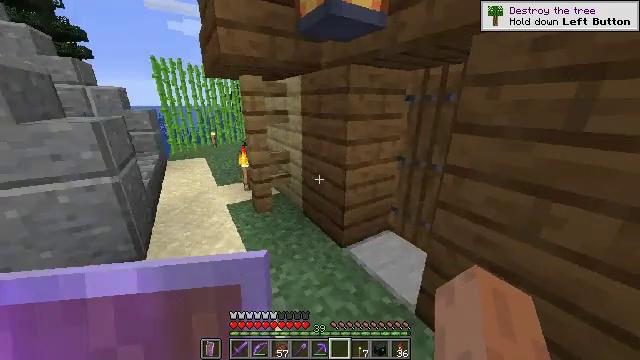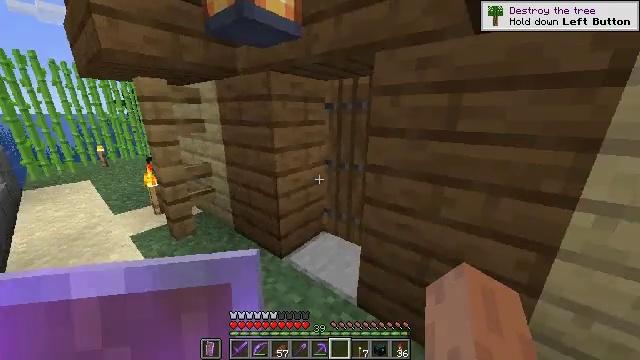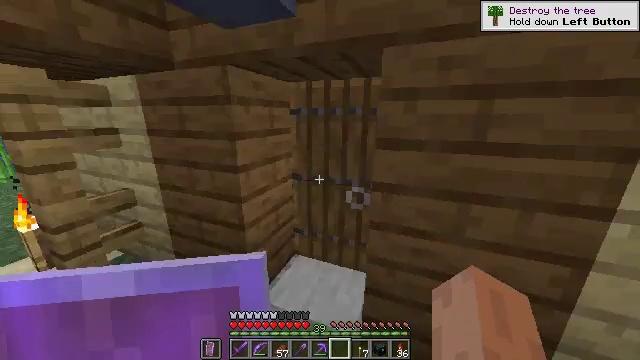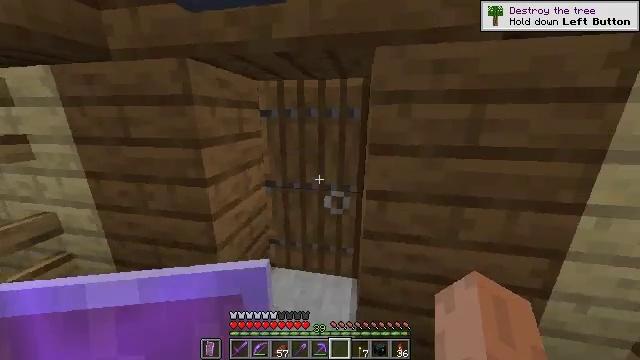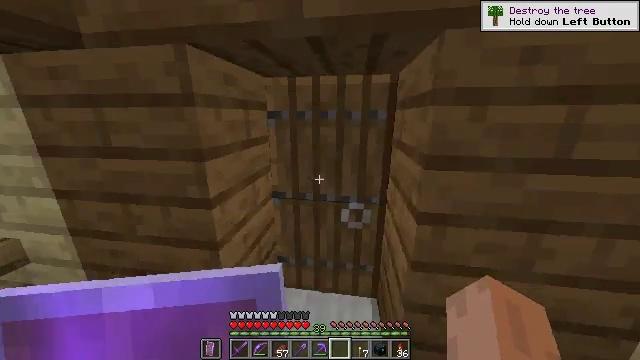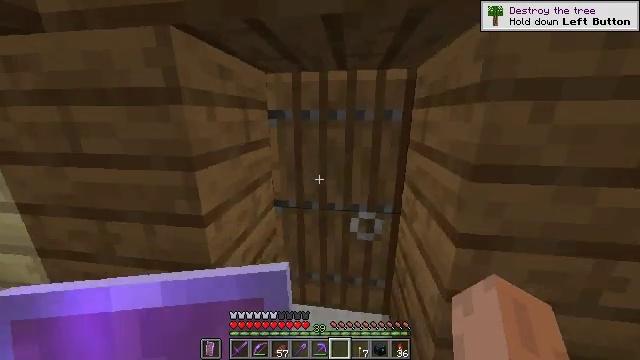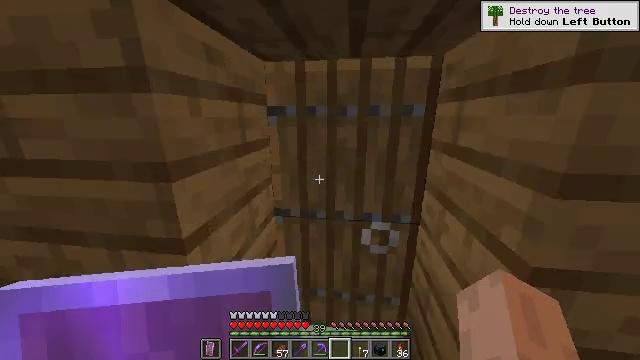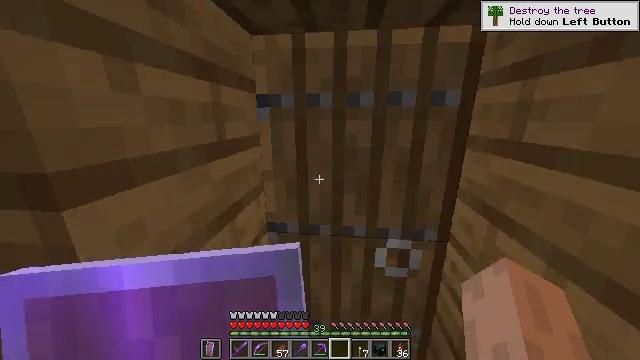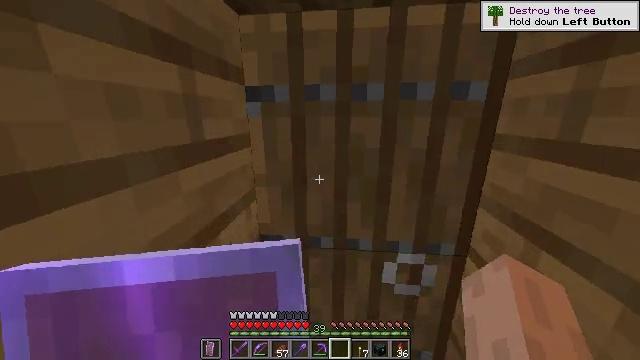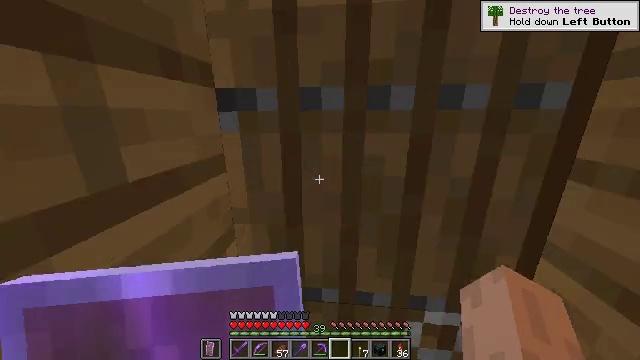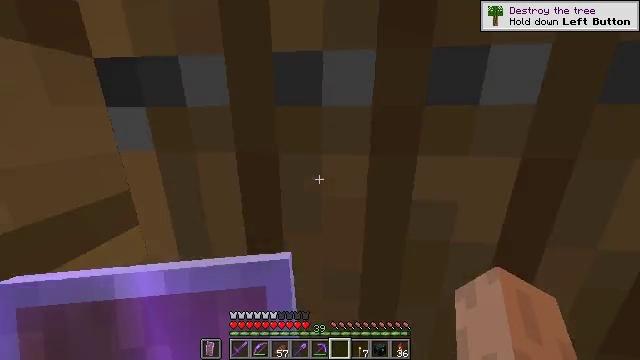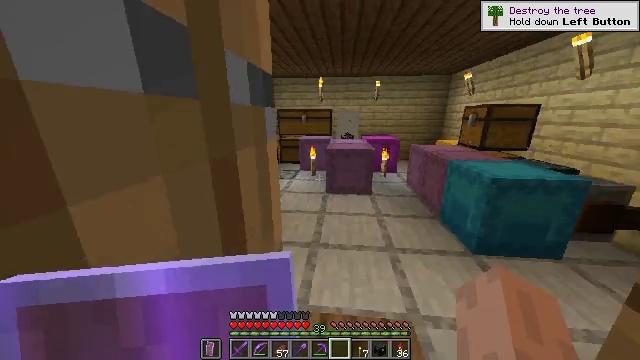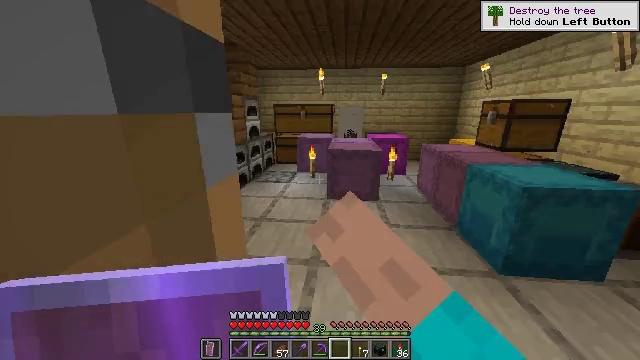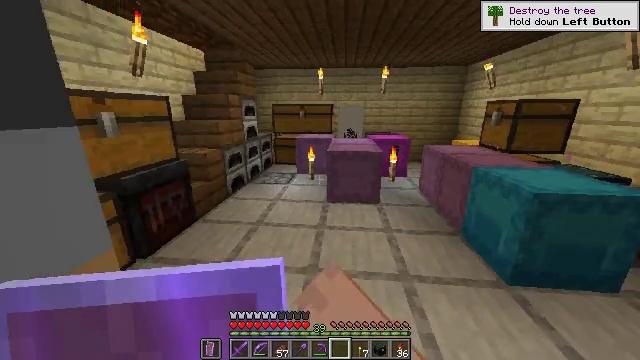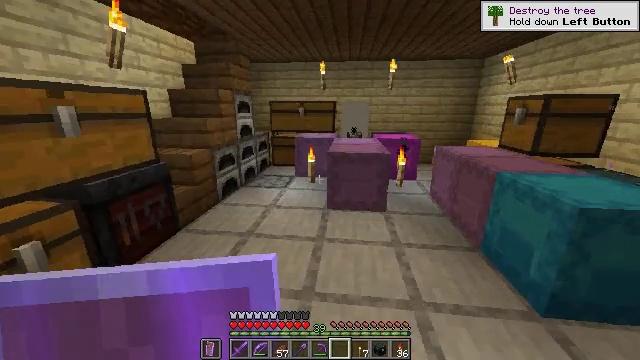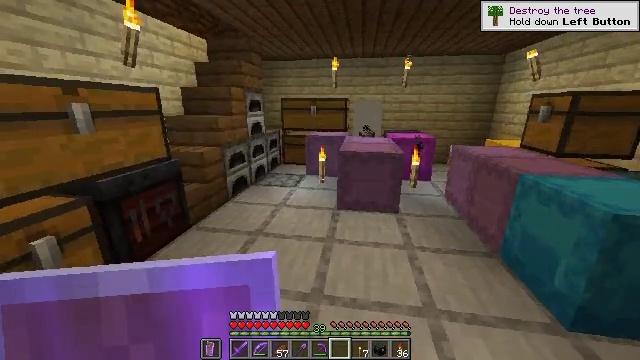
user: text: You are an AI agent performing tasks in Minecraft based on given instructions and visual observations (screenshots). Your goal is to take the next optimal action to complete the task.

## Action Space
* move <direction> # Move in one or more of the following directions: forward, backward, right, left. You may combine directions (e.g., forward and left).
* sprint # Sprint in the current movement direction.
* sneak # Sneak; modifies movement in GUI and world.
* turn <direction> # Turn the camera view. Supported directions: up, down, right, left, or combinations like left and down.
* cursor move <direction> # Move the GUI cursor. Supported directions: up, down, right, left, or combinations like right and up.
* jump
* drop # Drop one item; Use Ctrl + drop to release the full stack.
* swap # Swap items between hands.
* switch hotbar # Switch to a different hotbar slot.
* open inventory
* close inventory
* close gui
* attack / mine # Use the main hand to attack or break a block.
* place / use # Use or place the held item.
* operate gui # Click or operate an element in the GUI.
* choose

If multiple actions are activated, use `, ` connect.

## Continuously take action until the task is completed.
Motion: motion action
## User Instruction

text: Craft glass.
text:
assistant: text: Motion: move forward and move left, sprint, turn right and up
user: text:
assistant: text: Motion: move forward and move left, sprint, turn right and up
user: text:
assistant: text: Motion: move forward and move left, sprint, turn right
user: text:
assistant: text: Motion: move forward, sprint, turn right
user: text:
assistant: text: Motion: move forward, sprint
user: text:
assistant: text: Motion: move forward, sprint
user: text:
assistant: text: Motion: move forward, sprint, turn right
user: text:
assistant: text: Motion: move forward, sprint
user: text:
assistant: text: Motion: move forward, sprint
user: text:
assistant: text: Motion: move forward, sprint
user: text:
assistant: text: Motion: move forward, sprint, use / place
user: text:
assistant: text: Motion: move forward, sprint, use / place
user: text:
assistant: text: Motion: move forward, sprint, use / place
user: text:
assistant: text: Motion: move forward, sprint
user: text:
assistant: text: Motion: move forward, sprint, turn left
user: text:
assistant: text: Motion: move forward and move right, sprint, turn left and down
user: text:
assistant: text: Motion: move forward and move right, turn left and down
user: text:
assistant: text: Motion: move forward and move right, turn left and down
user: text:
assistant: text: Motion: move forward and move right, turn left and down
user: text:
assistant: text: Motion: move forward and move right, turn left and down
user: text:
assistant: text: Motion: move forward and move right, turn left and down
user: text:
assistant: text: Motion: move right, turn left and down
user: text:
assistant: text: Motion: turn left and down
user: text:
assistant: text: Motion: turn left
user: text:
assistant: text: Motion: no_op
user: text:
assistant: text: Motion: no_op
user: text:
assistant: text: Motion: no_op
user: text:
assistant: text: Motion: no_op
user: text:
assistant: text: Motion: turn right
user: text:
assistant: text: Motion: turn right and up